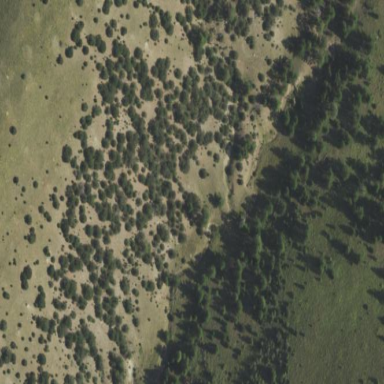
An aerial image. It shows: Evergreen woodland featuring needle-leaved trees.